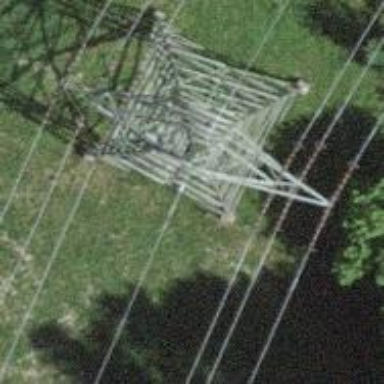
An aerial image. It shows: Towering power structure.